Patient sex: F
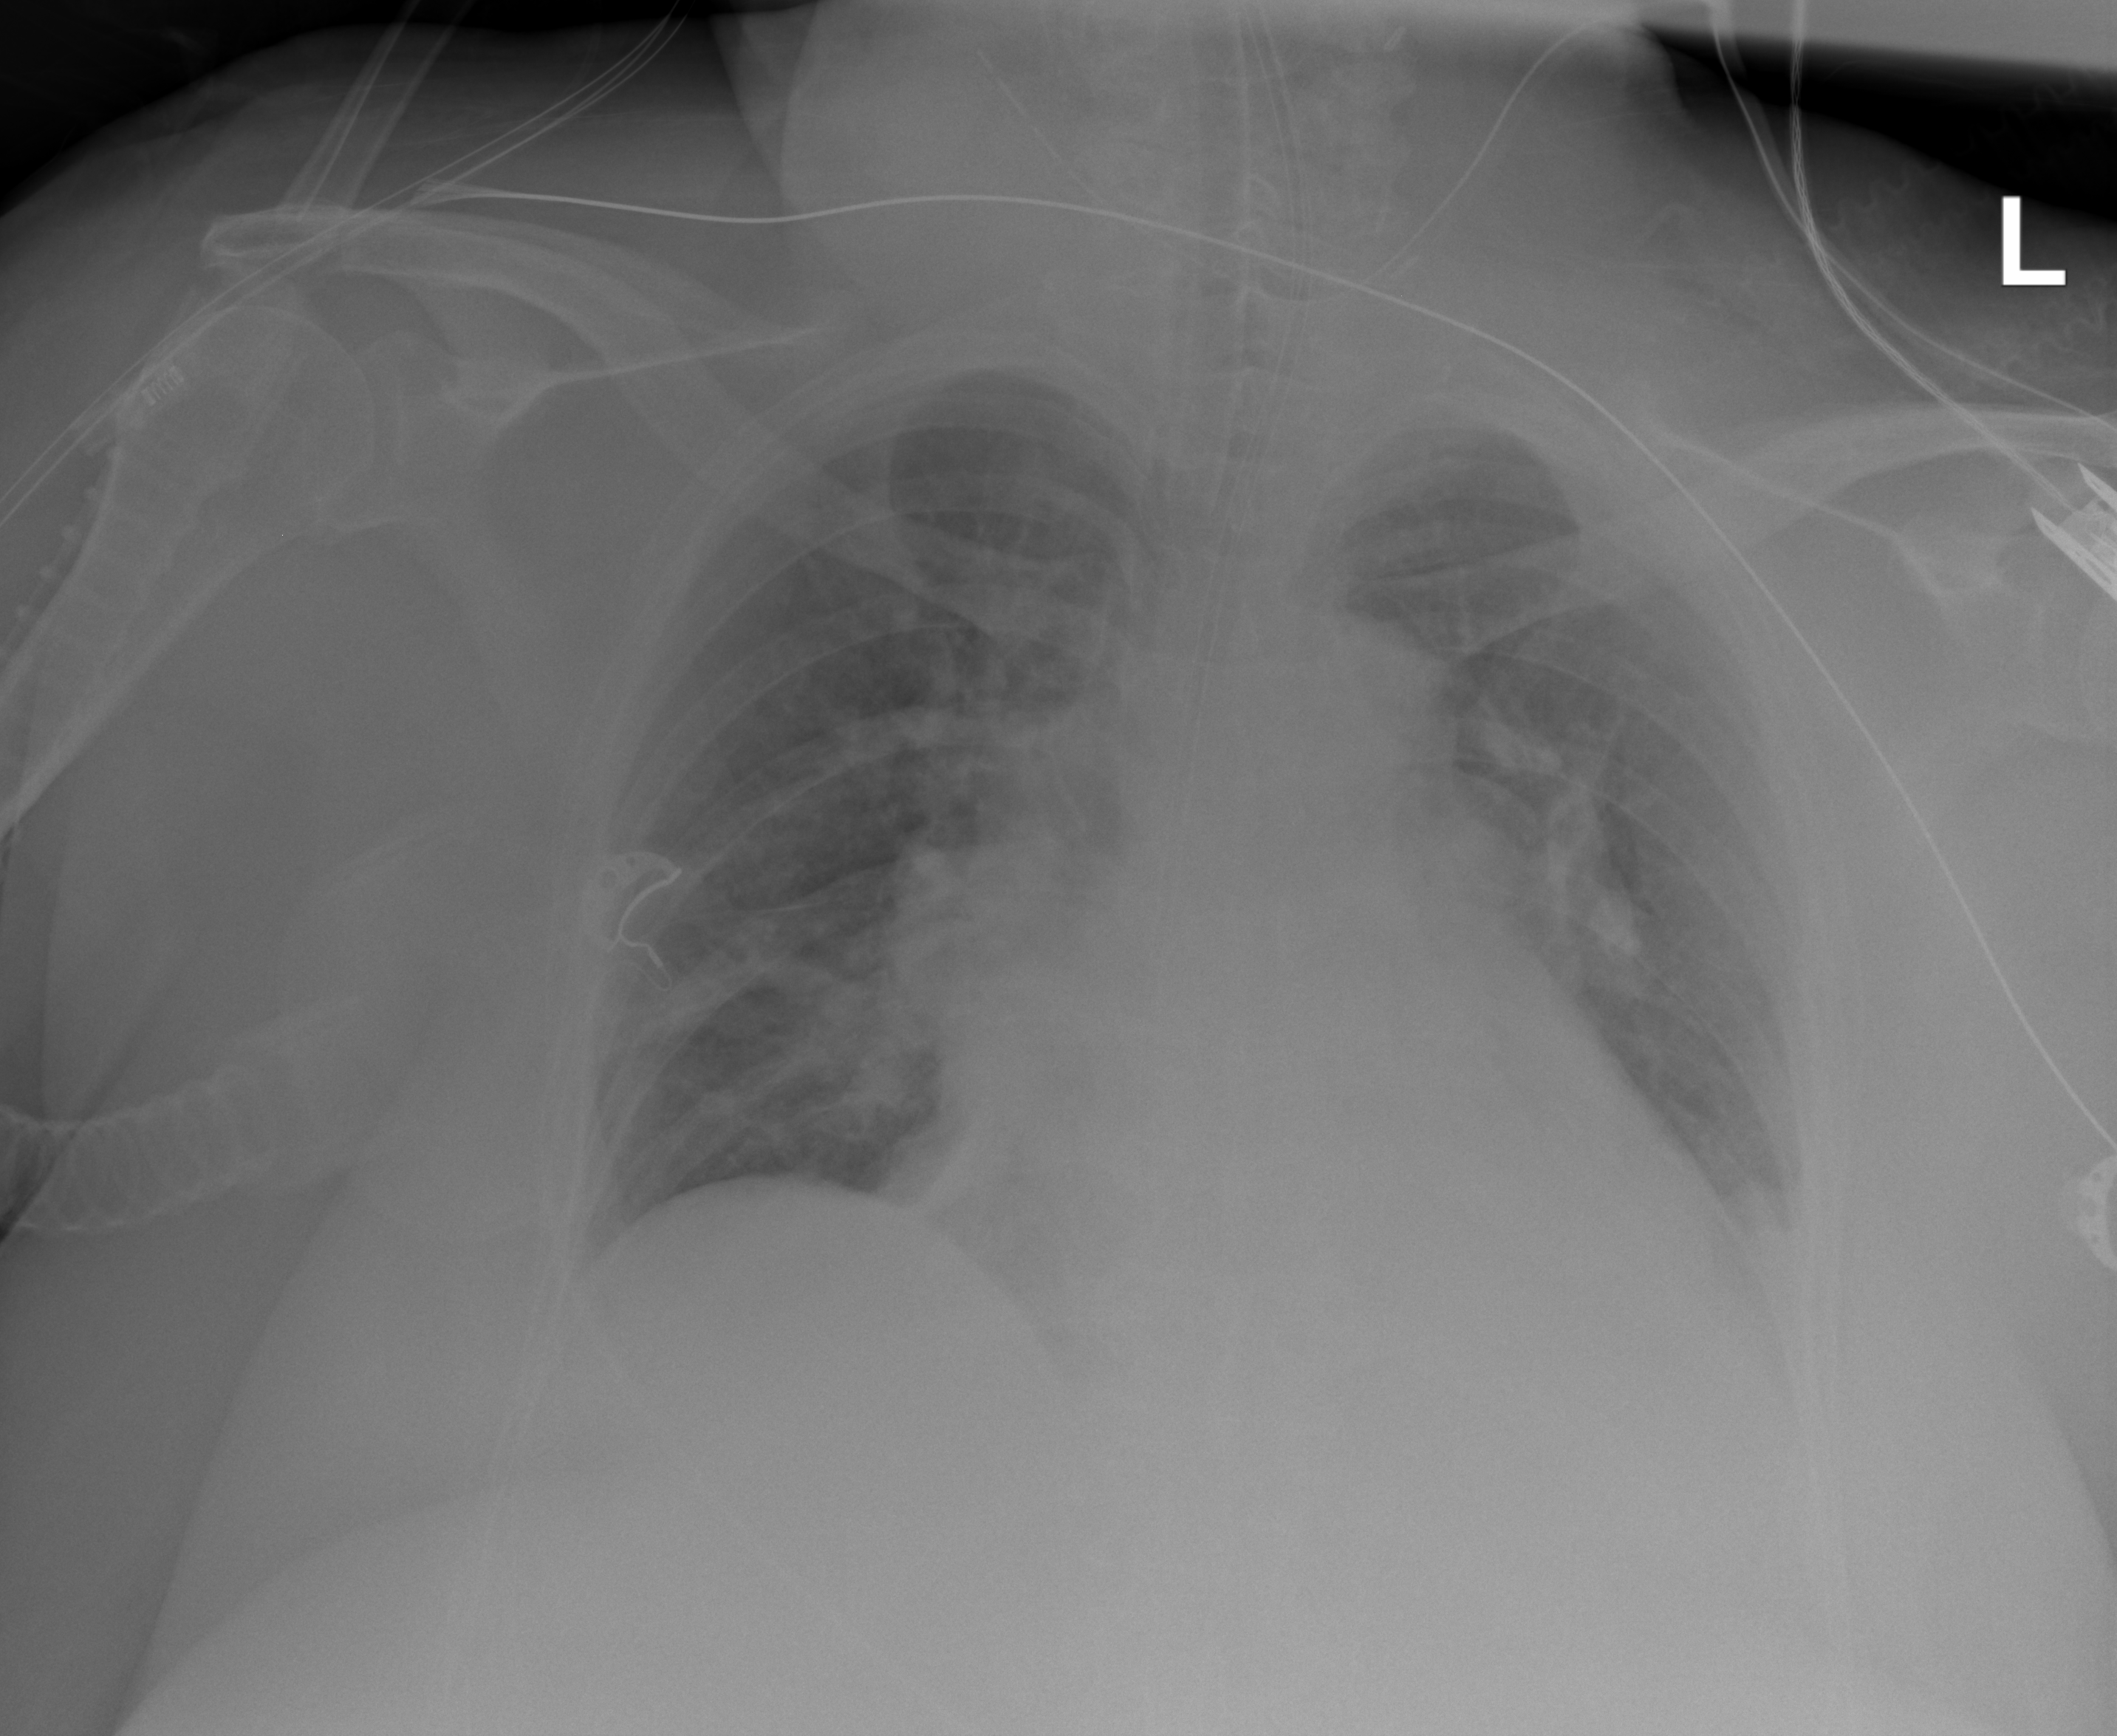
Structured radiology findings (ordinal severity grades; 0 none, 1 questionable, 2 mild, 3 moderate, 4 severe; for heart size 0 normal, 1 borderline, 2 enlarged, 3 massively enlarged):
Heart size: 3
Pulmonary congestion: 2
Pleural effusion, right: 0
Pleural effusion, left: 2
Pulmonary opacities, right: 2
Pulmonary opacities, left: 0
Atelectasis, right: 0
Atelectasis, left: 0